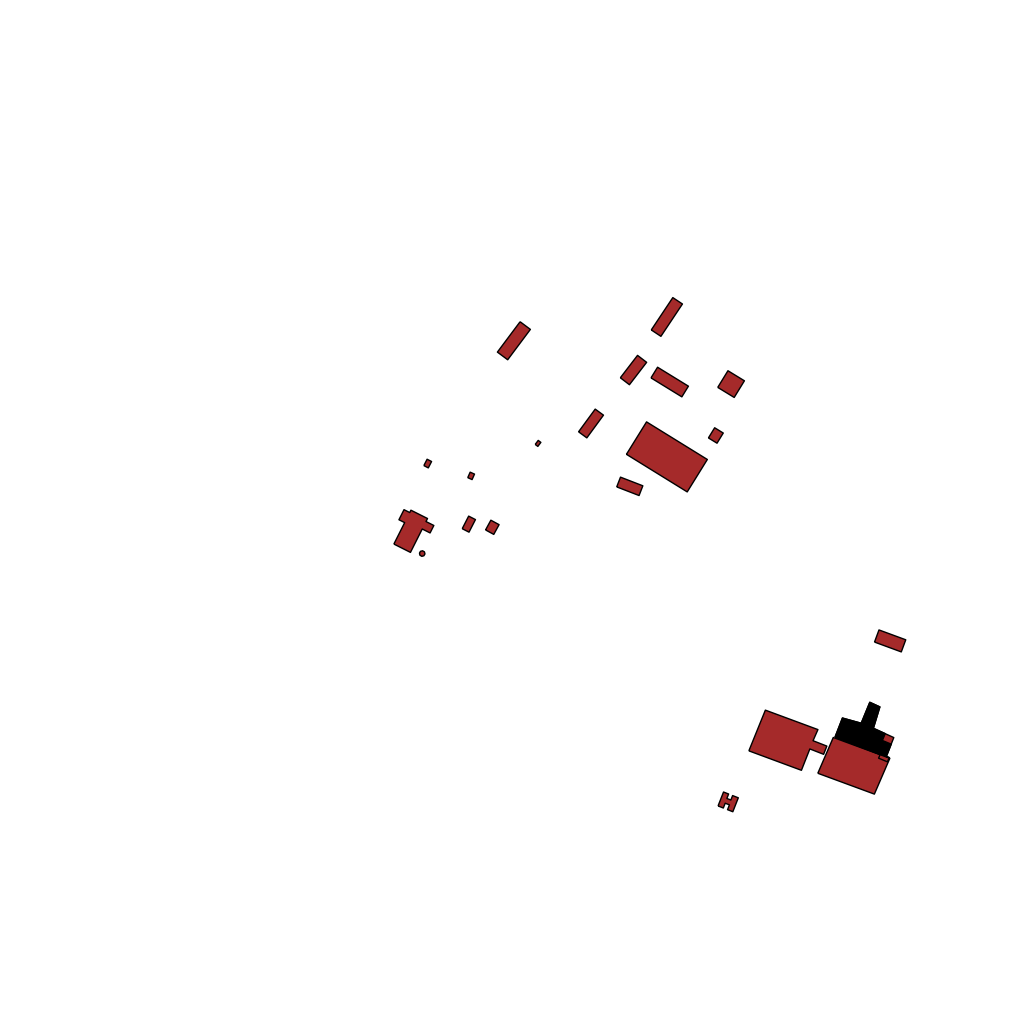
Tags: overhead vector_map, industrial, recreation, special, individual_rise, density_1, Building, Facility, 1.0 km²